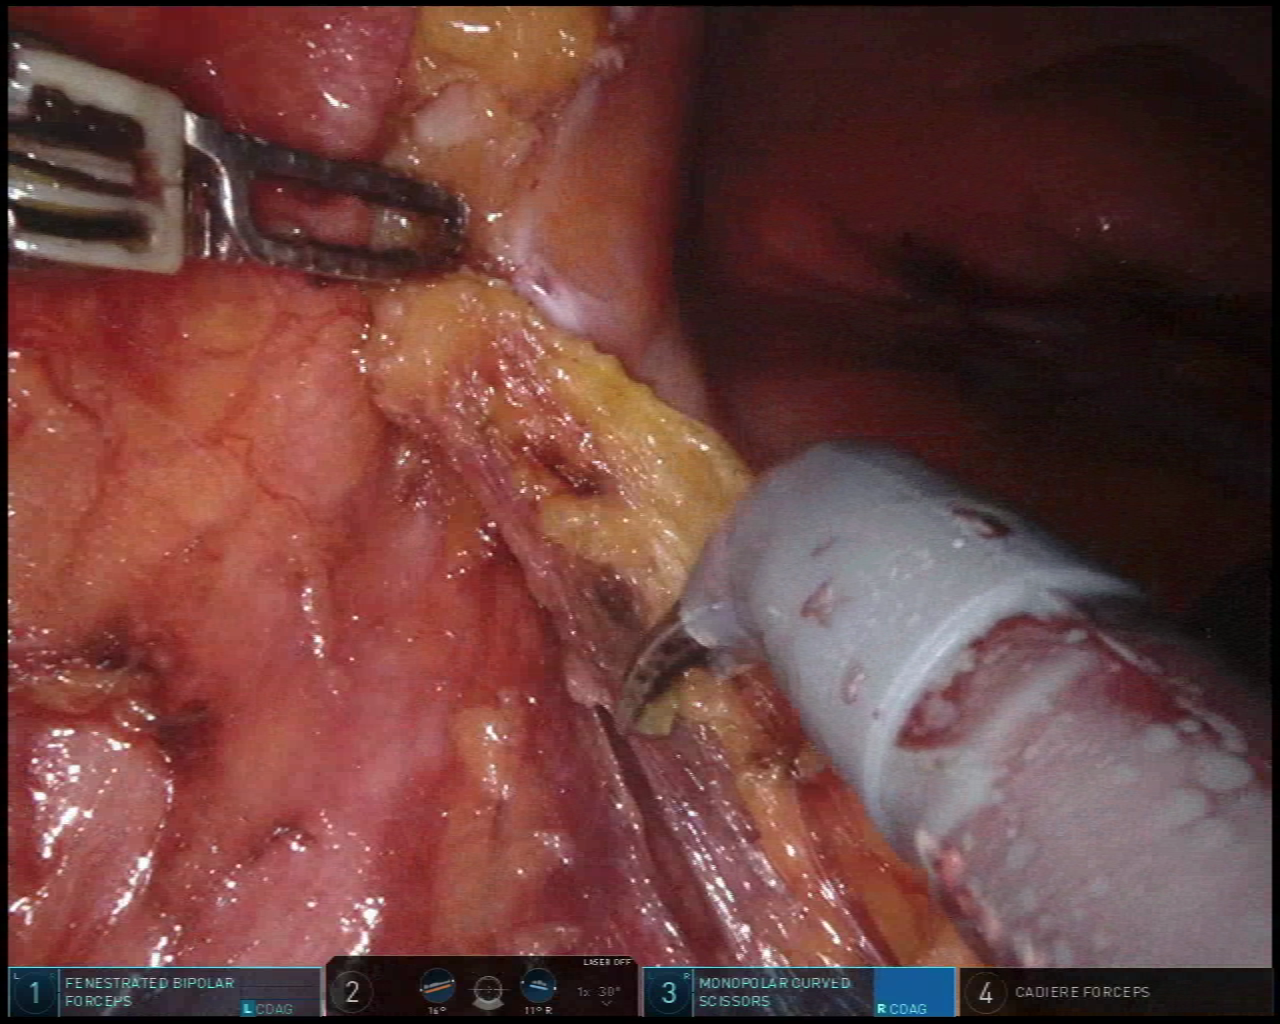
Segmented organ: ureter
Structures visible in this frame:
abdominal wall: yes
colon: no
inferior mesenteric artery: no
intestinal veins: no
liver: no
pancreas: no
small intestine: no
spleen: no
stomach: no
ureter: yes
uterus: no
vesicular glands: no